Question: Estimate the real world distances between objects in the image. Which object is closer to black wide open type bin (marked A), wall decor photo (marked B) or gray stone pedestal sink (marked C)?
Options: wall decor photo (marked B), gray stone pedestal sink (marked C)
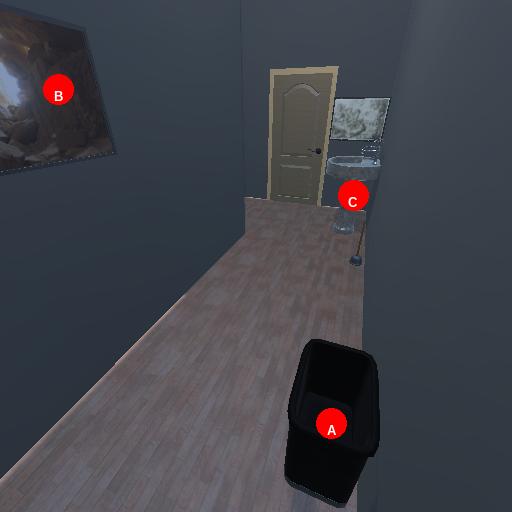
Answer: wall decor photo (marked B)